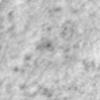
Label: no_change